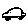
Label: car